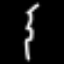
Label: squiggle